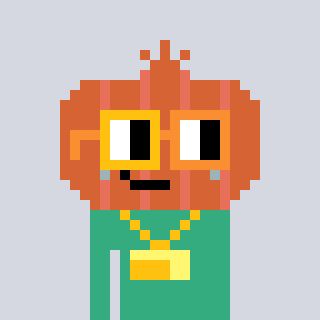
a pixel art character with square yellow and orange glasses, a onion-shaped head and a teal-colored body on a cool background